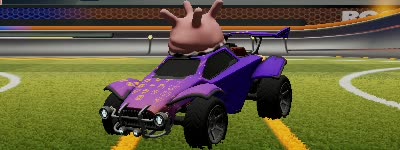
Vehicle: octane